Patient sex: F
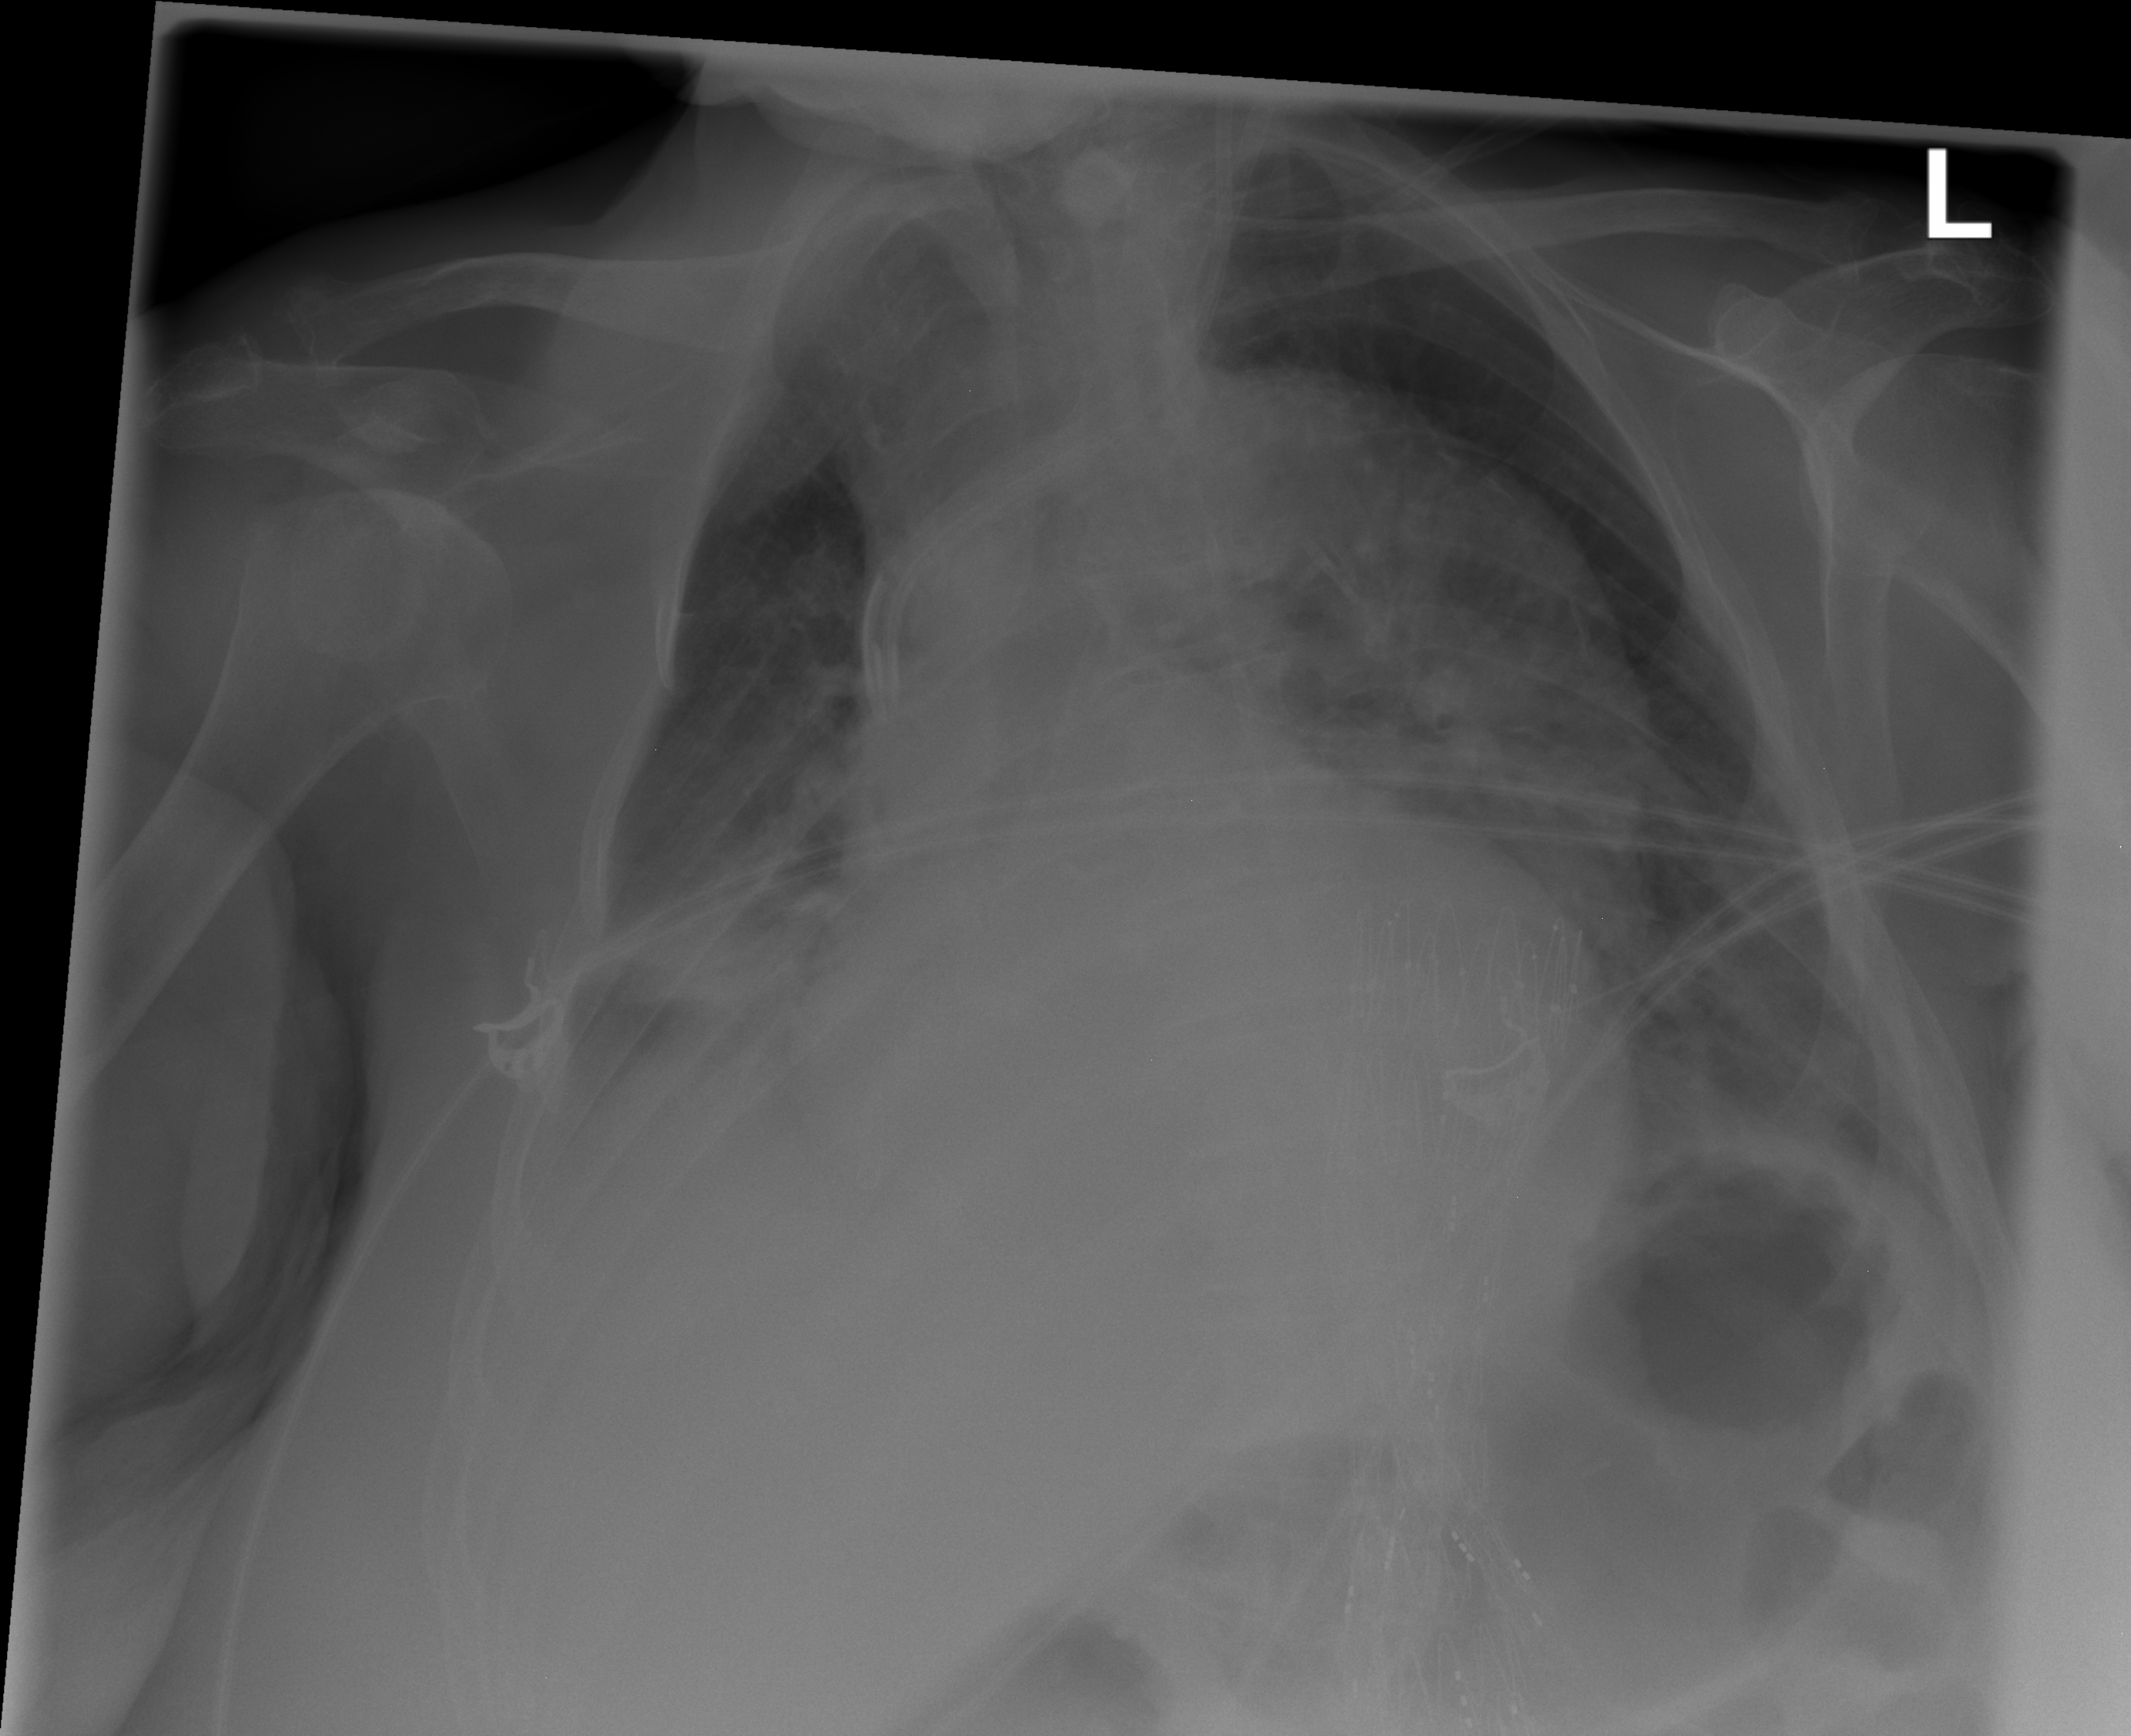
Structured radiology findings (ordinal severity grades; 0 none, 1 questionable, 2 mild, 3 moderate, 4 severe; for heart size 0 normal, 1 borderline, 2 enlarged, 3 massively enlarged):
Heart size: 2
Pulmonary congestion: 0
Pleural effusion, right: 2
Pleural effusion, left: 0
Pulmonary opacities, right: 0
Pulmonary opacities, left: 0
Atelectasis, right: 2
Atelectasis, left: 2